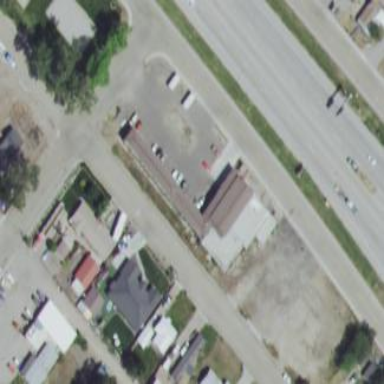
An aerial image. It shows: Building that is motel.